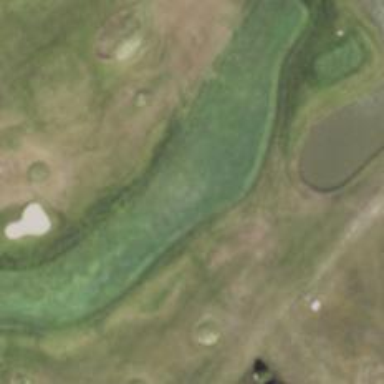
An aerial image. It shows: View of golf hole.